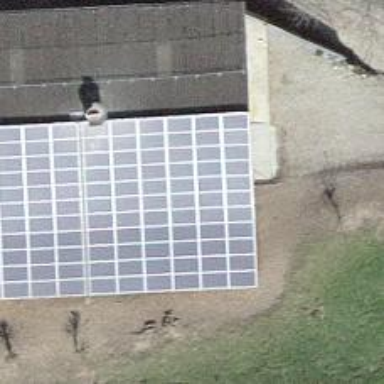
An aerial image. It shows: Solar power generator using photovoltaic method with solar photovoltaic panel types.